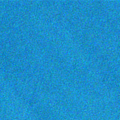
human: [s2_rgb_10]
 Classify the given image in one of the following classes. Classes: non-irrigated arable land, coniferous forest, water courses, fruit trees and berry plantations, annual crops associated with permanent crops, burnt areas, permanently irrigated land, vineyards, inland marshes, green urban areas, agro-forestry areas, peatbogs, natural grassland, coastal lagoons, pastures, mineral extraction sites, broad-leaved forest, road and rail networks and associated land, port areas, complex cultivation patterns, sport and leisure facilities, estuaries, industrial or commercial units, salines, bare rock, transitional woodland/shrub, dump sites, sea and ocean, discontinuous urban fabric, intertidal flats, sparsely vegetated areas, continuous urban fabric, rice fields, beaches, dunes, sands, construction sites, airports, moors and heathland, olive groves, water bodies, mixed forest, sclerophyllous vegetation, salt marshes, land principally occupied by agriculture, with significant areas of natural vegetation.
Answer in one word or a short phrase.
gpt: sea and ocean